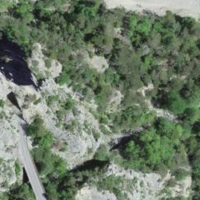
EUNIS habitat code: 45
Species observed at this site:
Tachymarptis melba
Aster alpinus